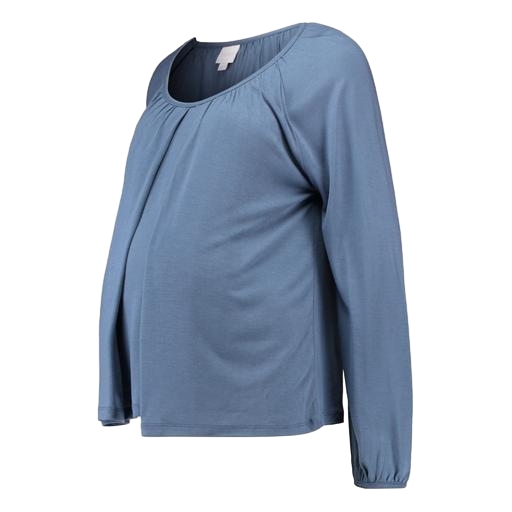
blue maternity/nursing top, blue still long-sleeved top, blue long sleeved shirt, white background